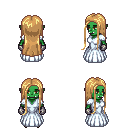
a pixel art fantasy rpg character, female body template, orc, green skin, underdress, metal pants, light blonde extra-long hairstyle, metal gloves, gold boots, four views (front, back, left, right), 2x2 character sprite sheet, small pixel art, hard edges, no anti-aliasing